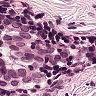
Metastatic tissue present: yes